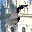
Label: 6